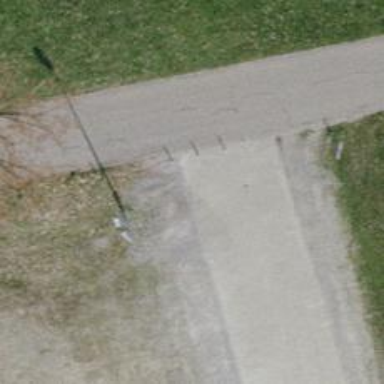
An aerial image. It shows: Bollard.